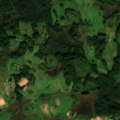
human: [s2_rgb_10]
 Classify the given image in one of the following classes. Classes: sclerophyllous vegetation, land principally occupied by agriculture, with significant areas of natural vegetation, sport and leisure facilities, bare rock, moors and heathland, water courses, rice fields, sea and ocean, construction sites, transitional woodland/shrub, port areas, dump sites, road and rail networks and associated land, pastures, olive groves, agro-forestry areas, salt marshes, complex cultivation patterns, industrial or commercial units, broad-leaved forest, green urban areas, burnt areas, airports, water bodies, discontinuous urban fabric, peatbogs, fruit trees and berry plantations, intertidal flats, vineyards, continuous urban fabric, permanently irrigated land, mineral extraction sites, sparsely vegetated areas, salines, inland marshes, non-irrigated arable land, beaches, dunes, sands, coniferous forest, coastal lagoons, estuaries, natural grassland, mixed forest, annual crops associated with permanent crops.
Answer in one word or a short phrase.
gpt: complex cultivation patterns, land principally occupied by agriculture, with significant areas of natural vegetation, broad-leaved forest